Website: lowes
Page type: customer-info-address
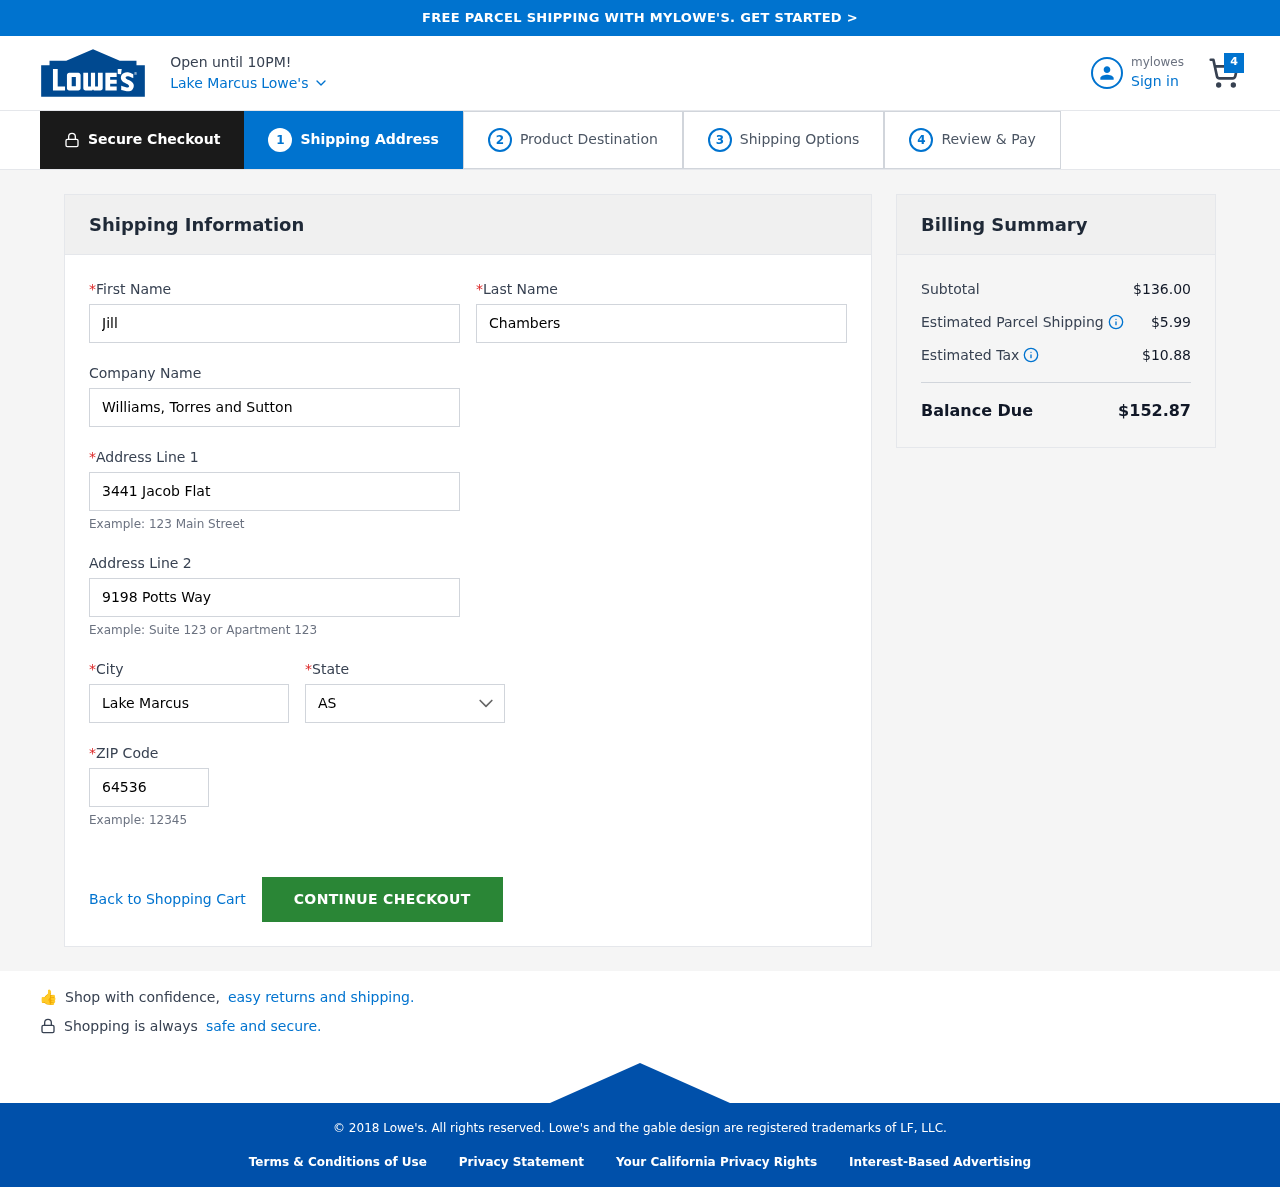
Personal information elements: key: PII_CITY
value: Lake Marcus
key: PII_COMPANY
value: Williams, Torres and Sutton
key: PII_FIRSTNAME
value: Jill
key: PII_LASTNAME
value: Chambers
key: PII_POSTCODE
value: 64536
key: PII_STATE
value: AS
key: PII_STREET
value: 3441 Jacob Flat
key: PII_STREET2
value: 9198 Potts Way
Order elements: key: ORDER_NUM_ITEMS
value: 4
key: ORDER_SUBTOTAL
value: $136.00
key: ORDER_SHIPPING_COST
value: $5.99
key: ORDER_TAX
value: $10.88
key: ORDER_TOTAL
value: $152.87